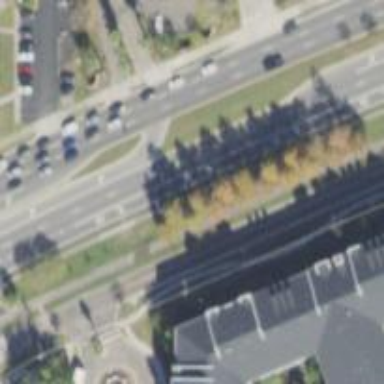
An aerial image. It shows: Asphalt road with primary link designation.